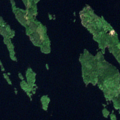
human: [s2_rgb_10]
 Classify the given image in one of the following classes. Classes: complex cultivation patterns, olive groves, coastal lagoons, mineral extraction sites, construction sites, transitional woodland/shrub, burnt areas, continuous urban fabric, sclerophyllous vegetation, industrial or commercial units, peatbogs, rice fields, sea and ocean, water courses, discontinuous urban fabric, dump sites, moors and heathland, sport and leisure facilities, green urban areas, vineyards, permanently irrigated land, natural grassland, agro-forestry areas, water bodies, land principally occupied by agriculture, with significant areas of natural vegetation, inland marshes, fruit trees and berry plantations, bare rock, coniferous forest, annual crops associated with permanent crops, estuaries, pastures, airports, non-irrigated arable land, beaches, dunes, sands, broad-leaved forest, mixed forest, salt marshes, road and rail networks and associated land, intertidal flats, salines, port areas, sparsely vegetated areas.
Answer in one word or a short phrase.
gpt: mixed forest, water bodies